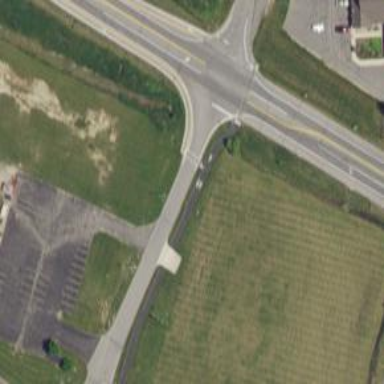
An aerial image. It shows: Marked crossing on footway.